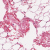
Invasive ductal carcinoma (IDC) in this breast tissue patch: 0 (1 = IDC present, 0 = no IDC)